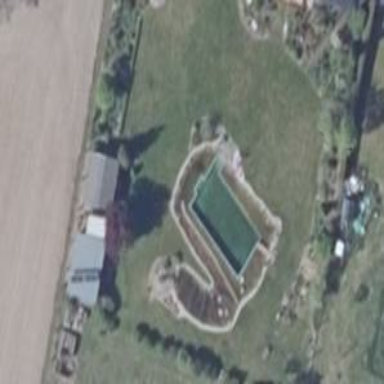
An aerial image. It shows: Swimming pool located in leisure land.